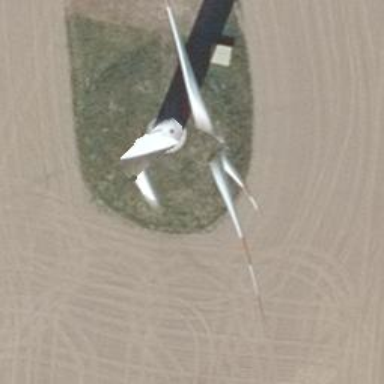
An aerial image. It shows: Wind power generator utilizing wind turbines.